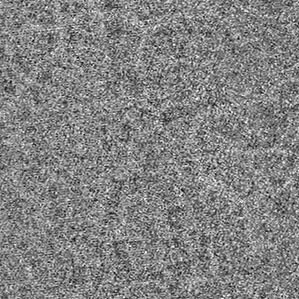
Label: frost